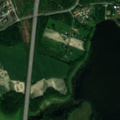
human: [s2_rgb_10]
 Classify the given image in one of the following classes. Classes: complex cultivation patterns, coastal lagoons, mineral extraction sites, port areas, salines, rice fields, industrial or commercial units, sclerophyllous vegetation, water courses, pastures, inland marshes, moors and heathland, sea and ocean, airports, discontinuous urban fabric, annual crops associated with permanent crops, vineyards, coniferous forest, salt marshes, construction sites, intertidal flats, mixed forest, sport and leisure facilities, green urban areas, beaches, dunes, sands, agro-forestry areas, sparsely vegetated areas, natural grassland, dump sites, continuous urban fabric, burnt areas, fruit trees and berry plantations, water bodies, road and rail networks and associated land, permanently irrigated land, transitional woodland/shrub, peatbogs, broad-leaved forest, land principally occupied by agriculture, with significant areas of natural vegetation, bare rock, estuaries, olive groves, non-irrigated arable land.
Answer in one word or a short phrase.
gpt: discontinuous urban fabric, non-irrigated arable land, coniferous forest, mixed forest, transitional woodland/shrub, inland marshes, water bodies